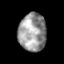
Tissue: skin
Cell type: Epithelial cells
Senescence score: 0.2643
Nuclear area (px): 1026
Mean DAPI intensity: 152.977